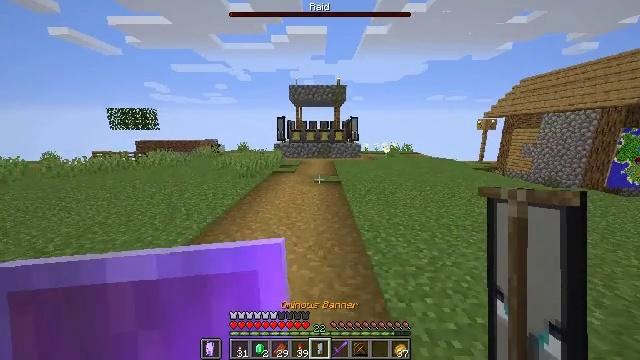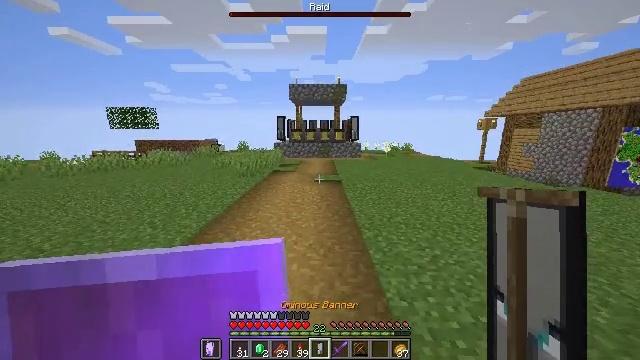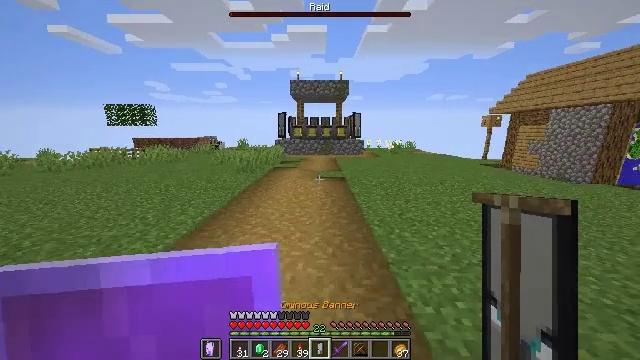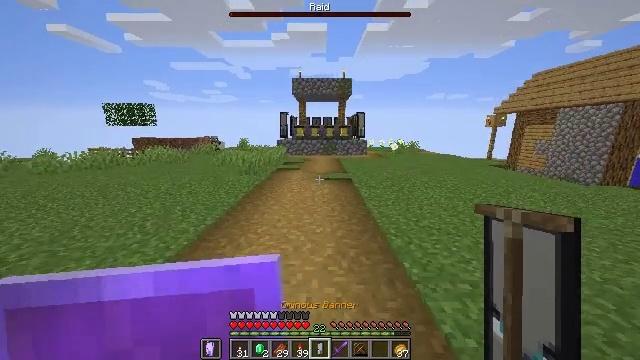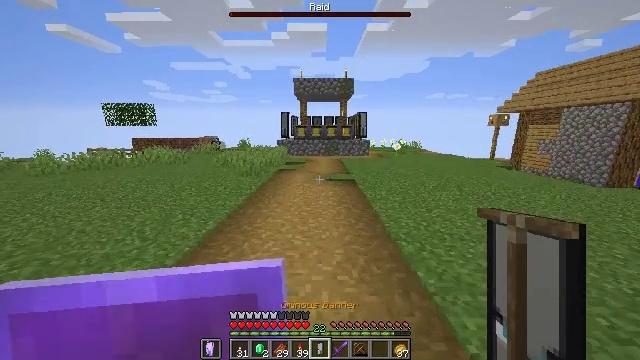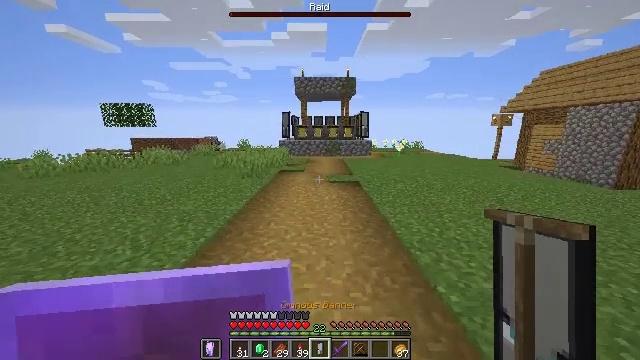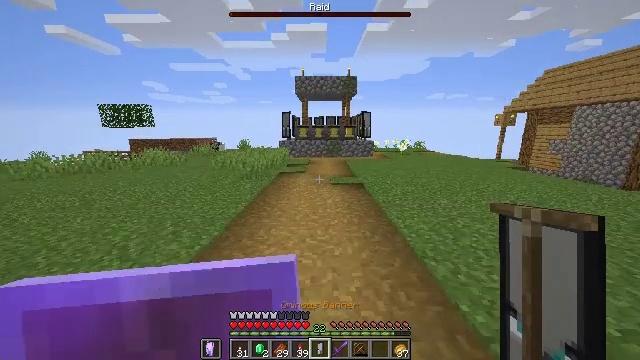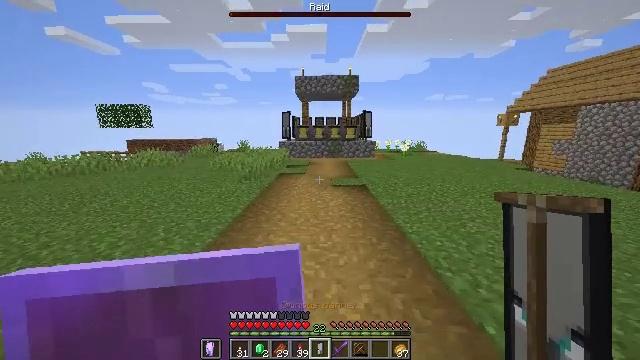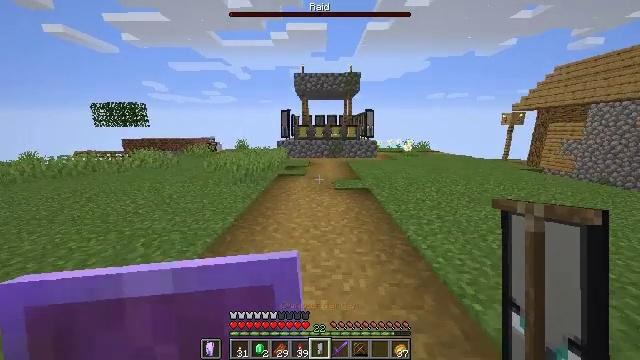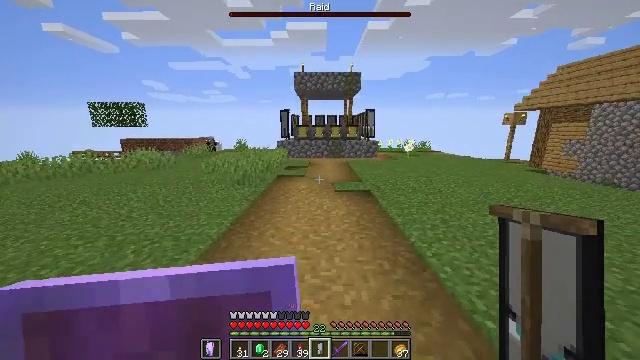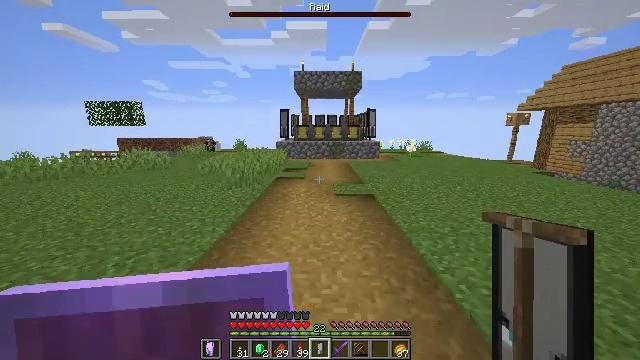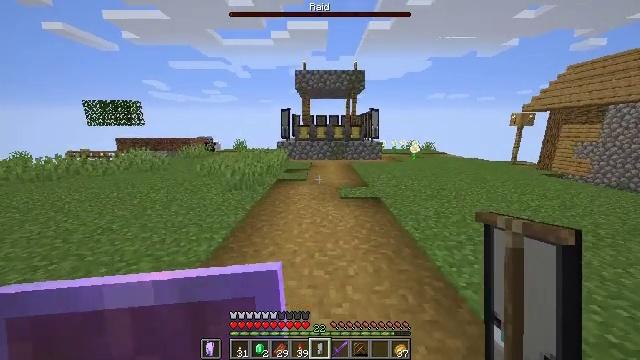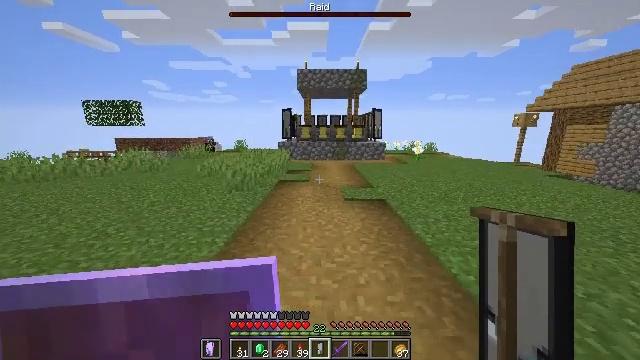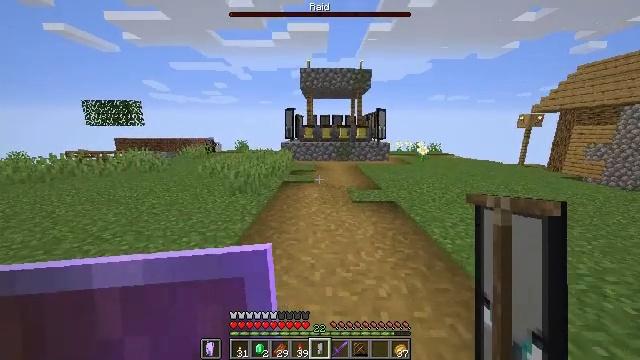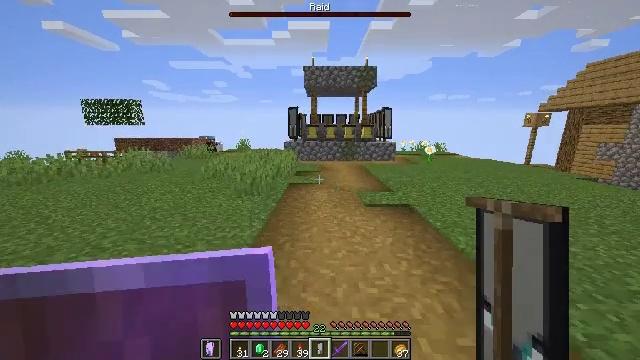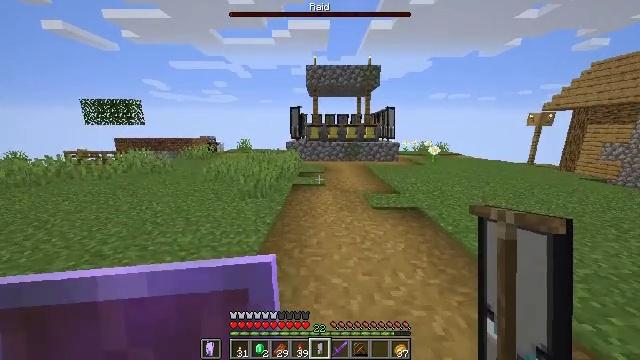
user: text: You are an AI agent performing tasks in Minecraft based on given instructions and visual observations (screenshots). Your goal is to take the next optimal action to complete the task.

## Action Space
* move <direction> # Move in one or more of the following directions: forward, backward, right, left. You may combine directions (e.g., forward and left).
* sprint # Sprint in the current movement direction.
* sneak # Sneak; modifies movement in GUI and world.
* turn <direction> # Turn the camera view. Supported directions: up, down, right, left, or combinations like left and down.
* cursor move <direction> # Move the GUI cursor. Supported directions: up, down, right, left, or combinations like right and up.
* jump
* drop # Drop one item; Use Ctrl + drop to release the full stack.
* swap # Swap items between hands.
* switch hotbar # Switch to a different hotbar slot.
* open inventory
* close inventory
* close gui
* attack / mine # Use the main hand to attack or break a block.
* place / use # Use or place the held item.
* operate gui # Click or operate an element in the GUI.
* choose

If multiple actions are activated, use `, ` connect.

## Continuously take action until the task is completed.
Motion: motion action
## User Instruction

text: Kill the sheep.
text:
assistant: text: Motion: move forward and move left
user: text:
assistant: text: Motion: move forward and move left
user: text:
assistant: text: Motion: move forward and move left
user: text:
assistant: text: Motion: move forward
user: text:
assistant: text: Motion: move forward
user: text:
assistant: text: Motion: move forward
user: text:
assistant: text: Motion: move forward
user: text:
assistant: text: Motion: move forward
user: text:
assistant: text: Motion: move forward
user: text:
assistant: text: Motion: move forward and move left
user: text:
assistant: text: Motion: move forward and move left
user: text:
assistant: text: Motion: move forward and move left
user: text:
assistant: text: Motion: move forward and move left
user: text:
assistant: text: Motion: move forward and move left
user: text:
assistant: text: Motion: move forward and move left
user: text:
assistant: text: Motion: move forward and move left
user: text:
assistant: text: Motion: move forward and move left
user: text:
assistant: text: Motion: move forward
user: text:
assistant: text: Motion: move forward
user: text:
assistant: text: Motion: move forward
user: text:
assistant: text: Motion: move forward
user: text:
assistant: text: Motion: move forward
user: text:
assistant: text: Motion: move forward
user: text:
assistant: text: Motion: move forward
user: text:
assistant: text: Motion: move forward
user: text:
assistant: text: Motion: move forward
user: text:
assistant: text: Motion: move forward
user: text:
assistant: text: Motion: move forward
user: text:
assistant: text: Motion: move forward
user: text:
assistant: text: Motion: move forward